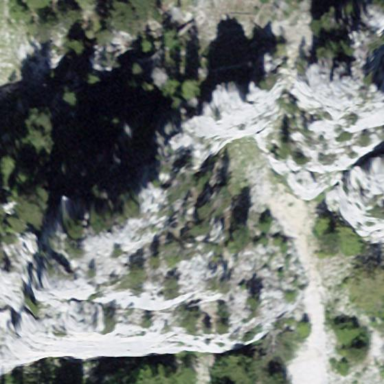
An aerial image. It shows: Landscape of bare rock.